Field crop: maize
Growth stage: 2
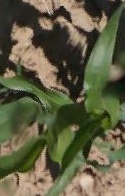
Species: maize